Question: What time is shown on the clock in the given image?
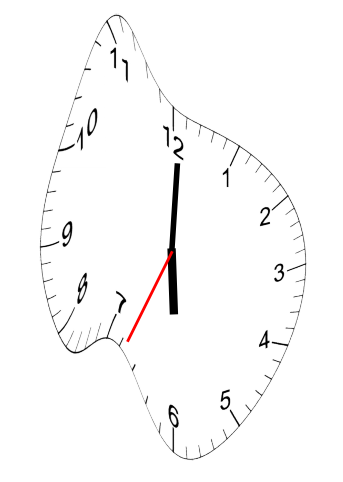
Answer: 06:00:34